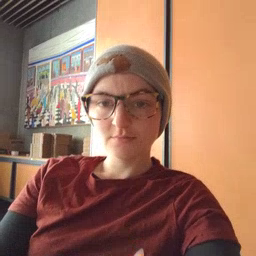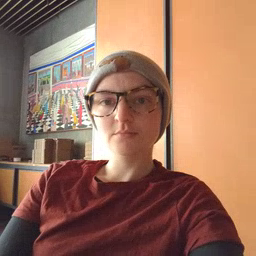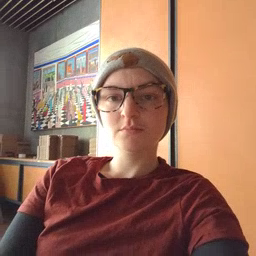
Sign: brother